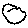
Label: cloud